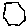
Label: hexagon